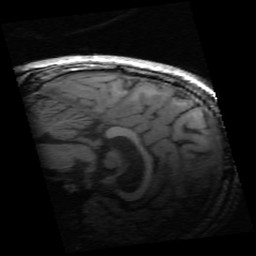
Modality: inplaneT1
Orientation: sagittal